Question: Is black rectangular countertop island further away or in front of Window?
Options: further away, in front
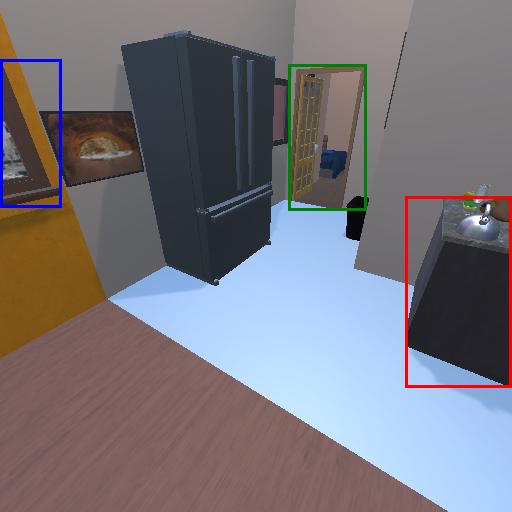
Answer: further away